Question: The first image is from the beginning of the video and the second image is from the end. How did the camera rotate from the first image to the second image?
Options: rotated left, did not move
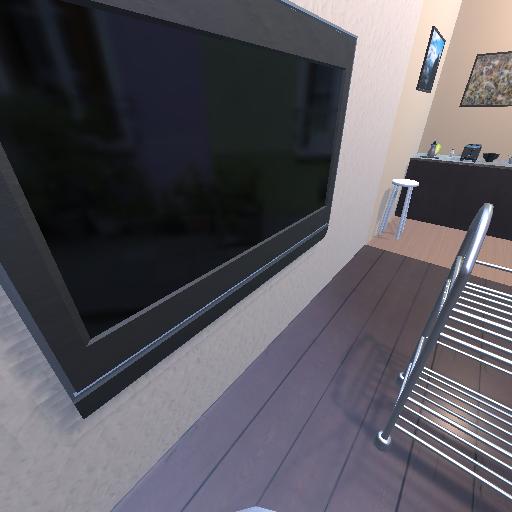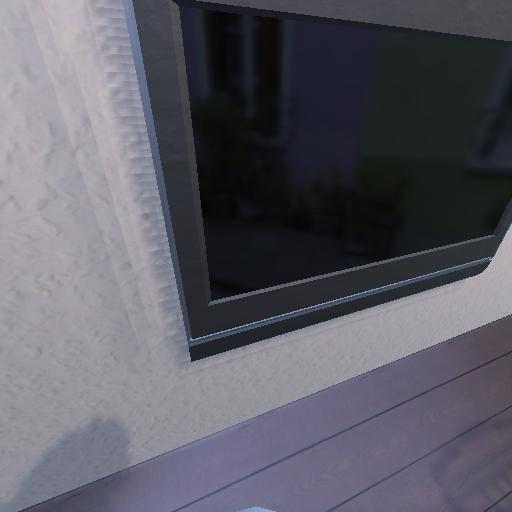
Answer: rotated left